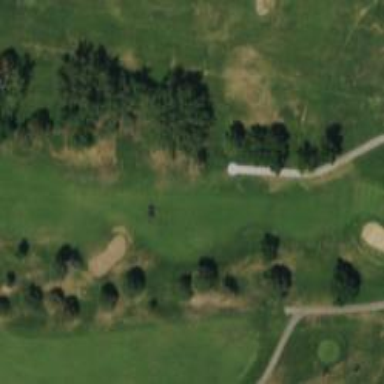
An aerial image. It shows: Golf hole.